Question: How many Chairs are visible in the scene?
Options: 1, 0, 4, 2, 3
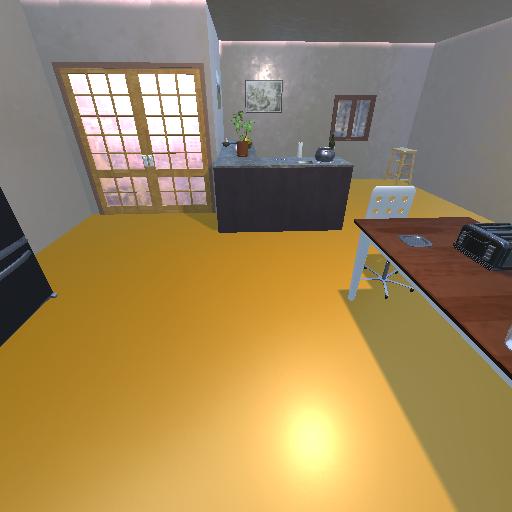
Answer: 1